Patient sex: F
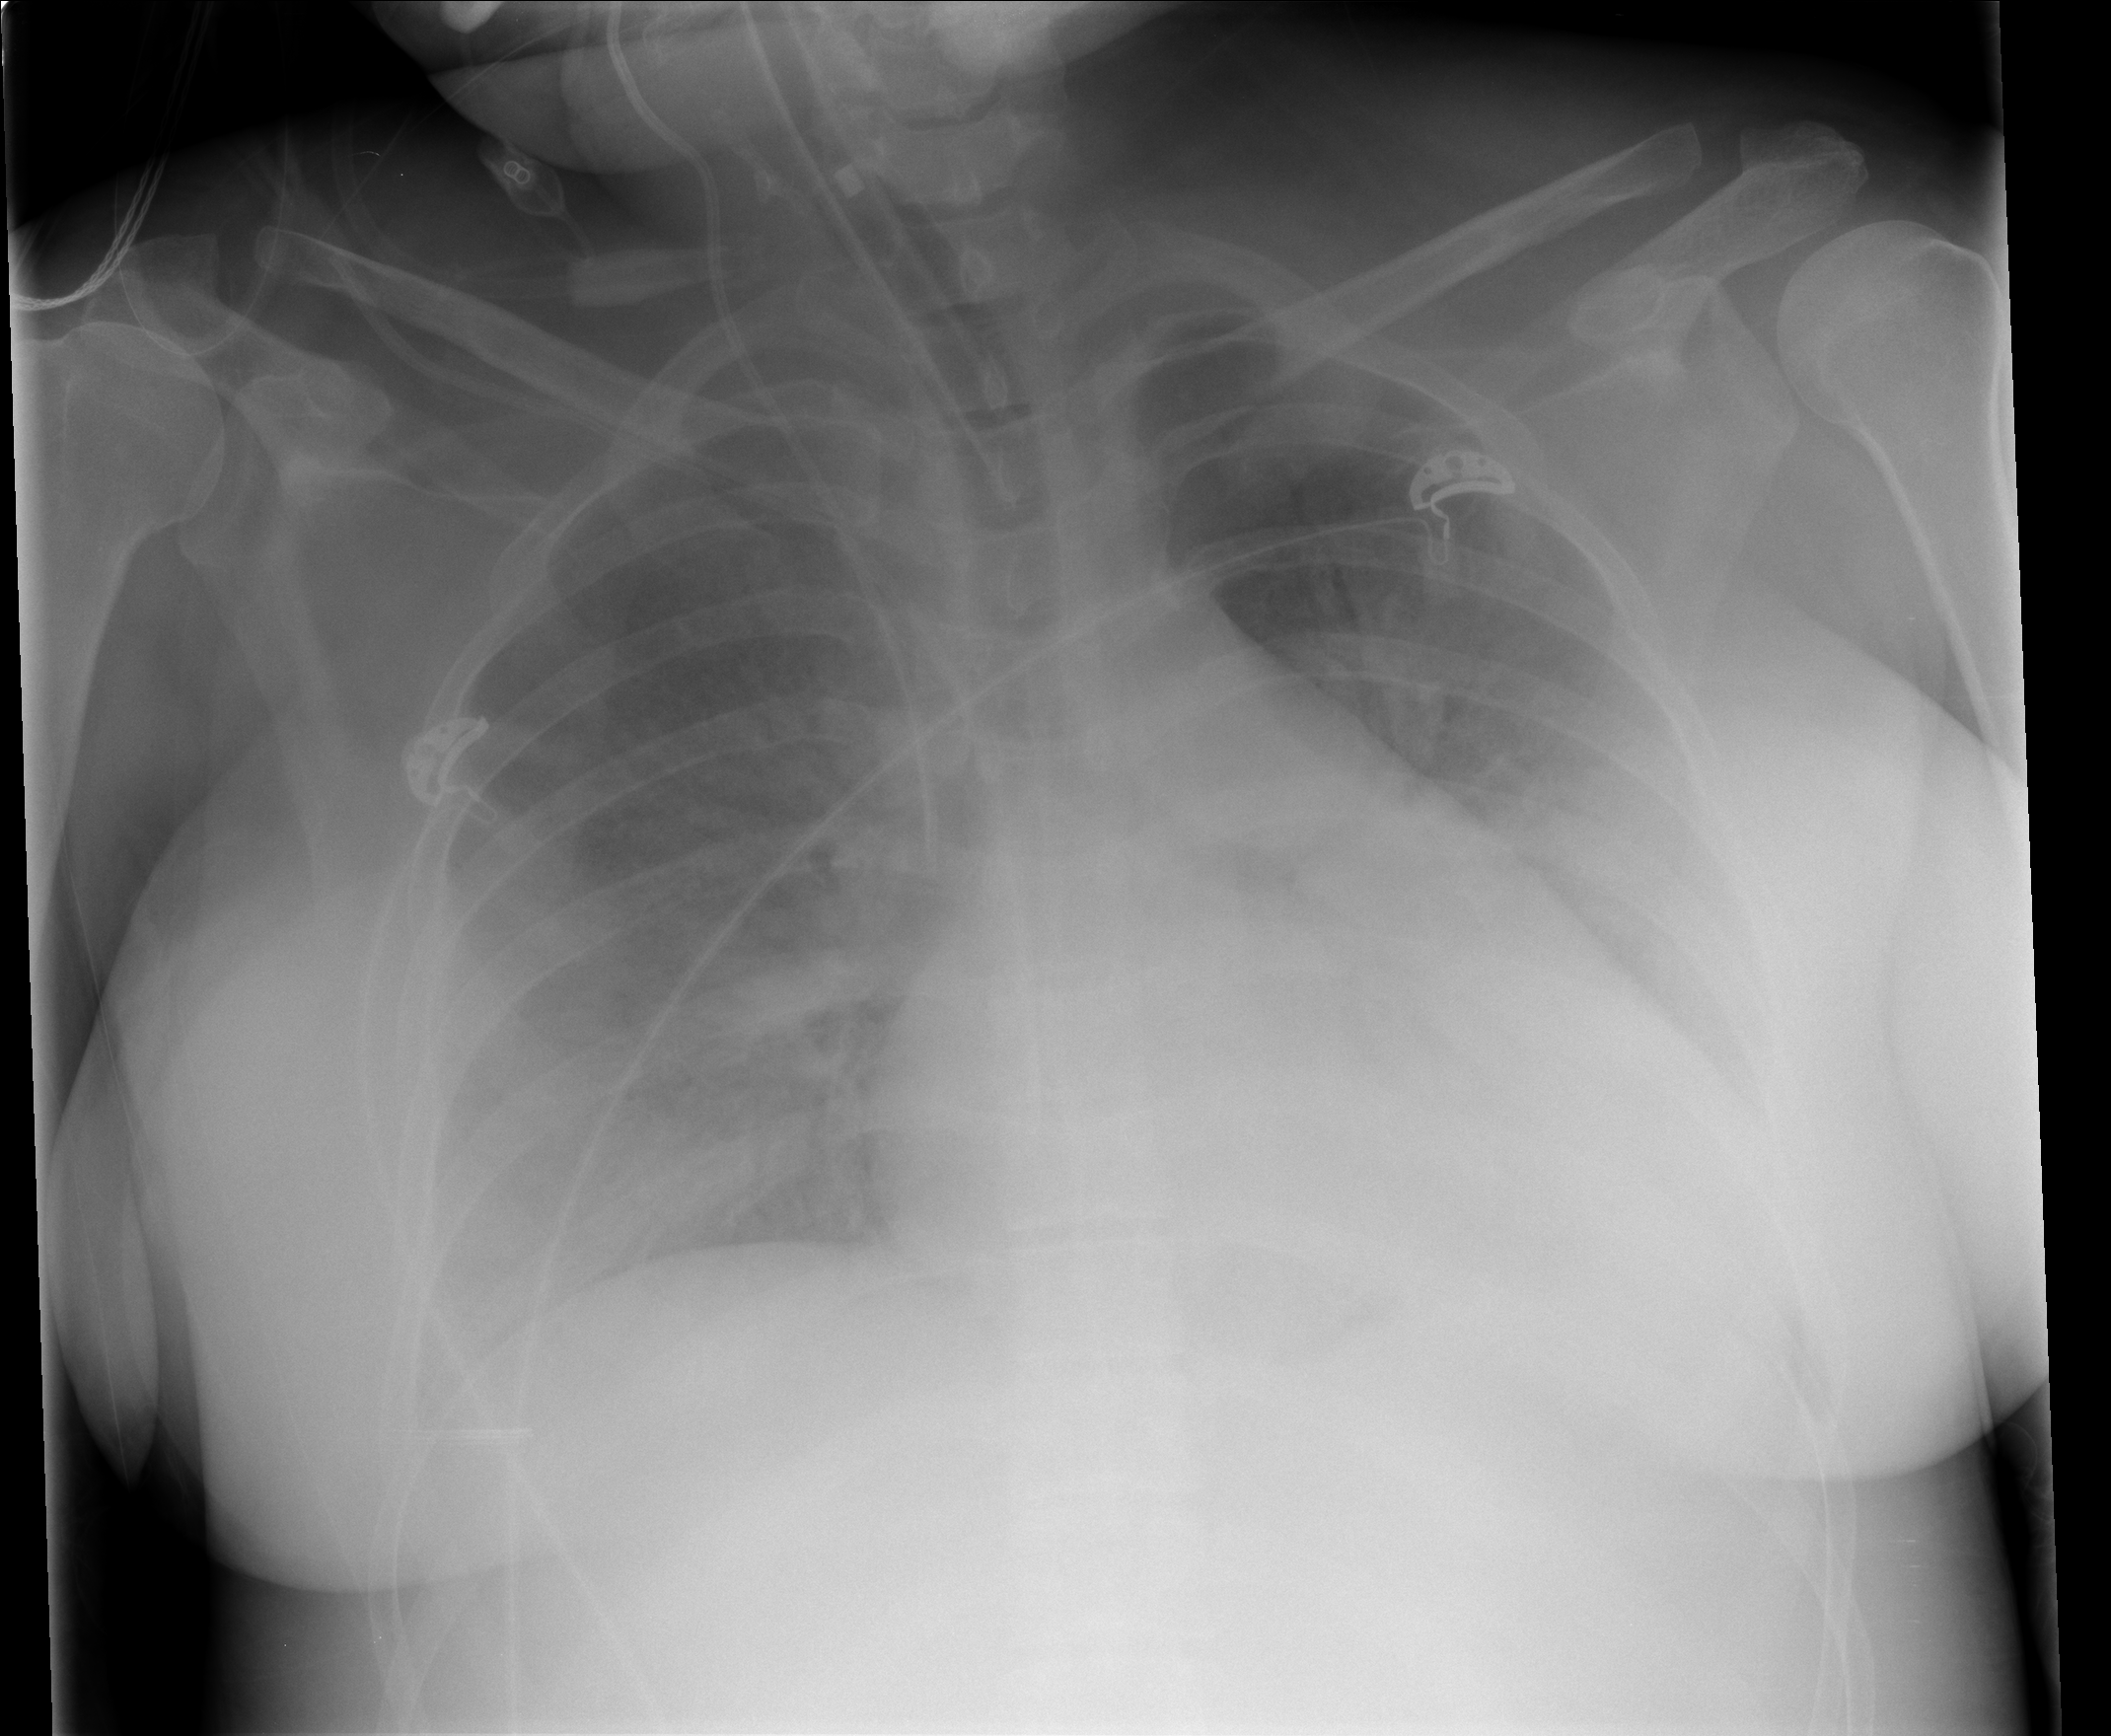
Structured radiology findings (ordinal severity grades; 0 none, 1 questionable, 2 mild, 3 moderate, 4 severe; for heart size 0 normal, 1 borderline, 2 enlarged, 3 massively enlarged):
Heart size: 2
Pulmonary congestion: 3
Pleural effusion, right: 3
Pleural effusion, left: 3
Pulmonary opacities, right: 3
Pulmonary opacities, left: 3
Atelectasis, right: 3
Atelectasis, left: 3